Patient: sex M, age 66
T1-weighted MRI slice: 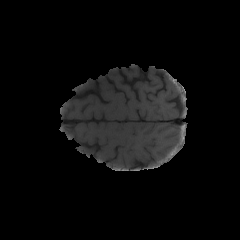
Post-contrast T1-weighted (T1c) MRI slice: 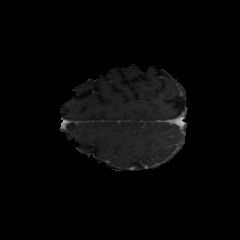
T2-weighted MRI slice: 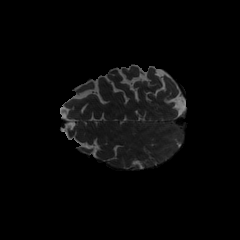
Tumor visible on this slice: no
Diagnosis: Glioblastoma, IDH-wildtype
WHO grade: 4